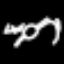
Label: line